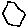
Label: hexagon